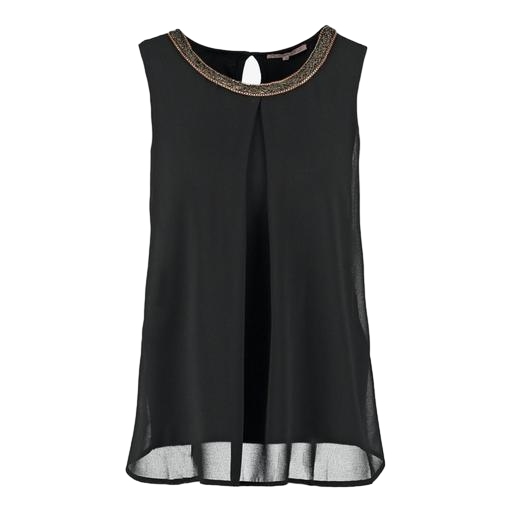
black sleeveless high-low top only macy, black louise sleeveless top, black embellished tank top, white background